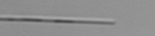
Label: Leptocylindrus